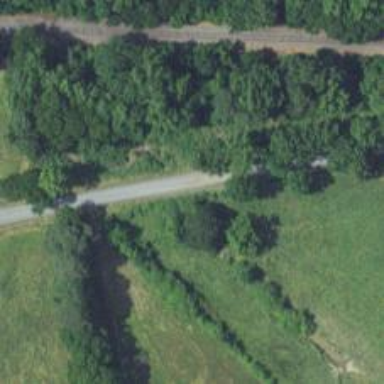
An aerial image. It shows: Culvert tunnel.